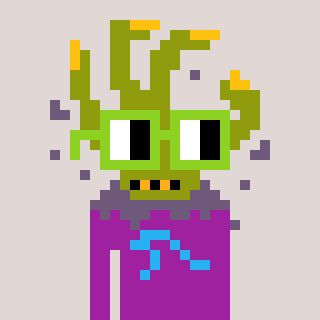
a pixel art character with square light green glasses, a zombie-hand-shaped head and a magenta-colored body on a warm background